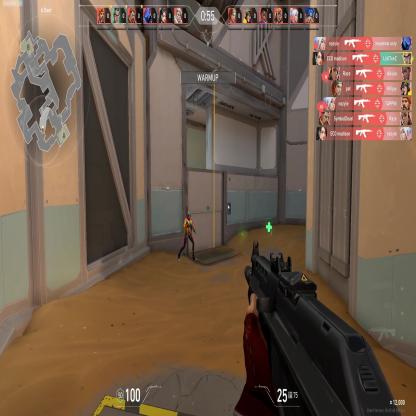
Label: enemy